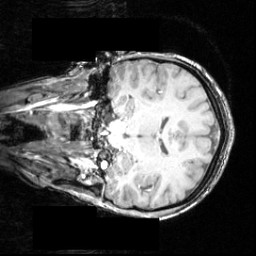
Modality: T1w
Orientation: coronal
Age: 22
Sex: female
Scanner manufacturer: siemens
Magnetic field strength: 3.951 T
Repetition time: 2.5 s
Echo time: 0.00393 s